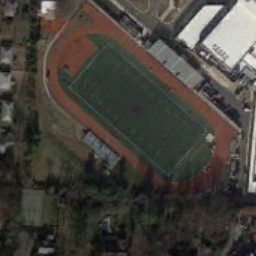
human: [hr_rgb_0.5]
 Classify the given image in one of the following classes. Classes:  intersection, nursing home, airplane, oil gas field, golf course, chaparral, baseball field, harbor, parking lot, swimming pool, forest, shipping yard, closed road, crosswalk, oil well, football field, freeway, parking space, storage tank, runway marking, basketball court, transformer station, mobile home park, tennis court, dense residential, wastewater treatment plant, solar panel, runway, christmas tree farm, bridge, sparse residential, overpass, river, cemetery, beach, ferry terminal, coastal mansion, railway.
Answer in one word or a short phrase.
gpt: football field